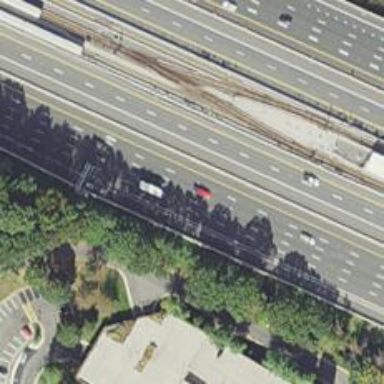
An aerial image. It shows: Asphalt motorway.